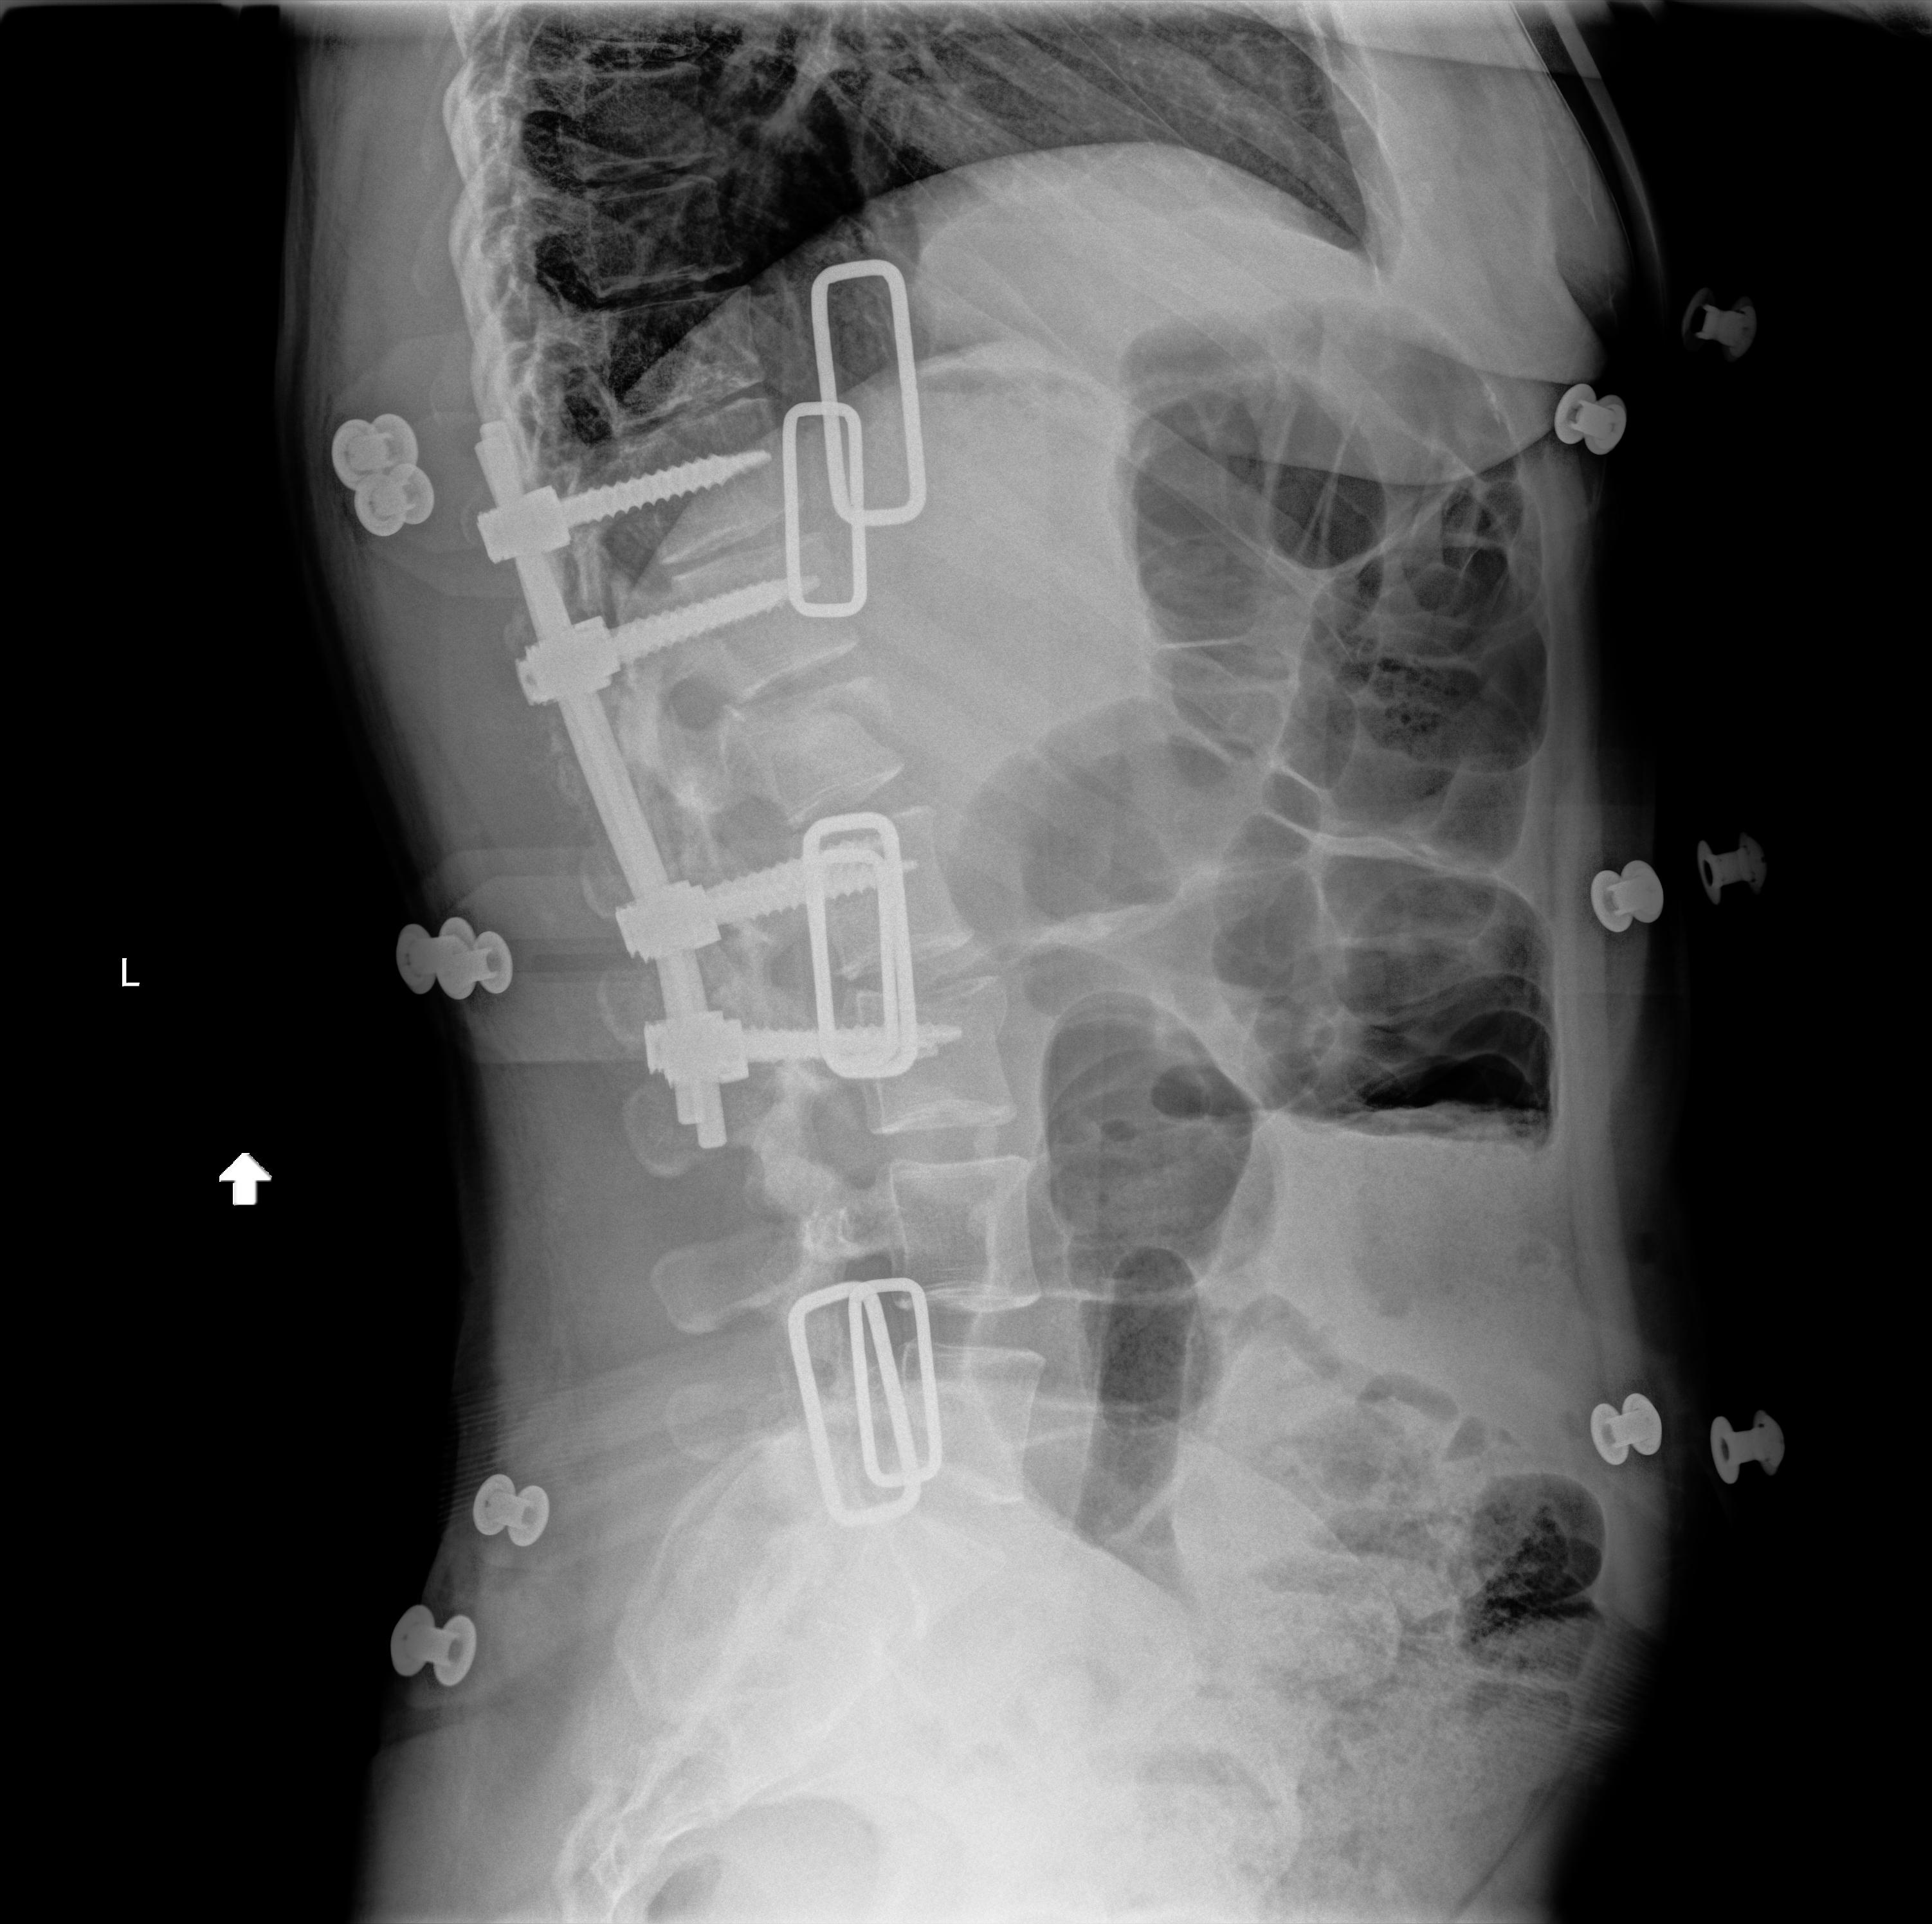
View: LATERAL
Implant manufacturer: orthofix firebird